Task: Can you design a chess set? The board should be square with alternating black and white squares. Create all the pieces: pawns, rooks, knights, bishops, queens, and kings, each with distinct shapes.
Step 3668:
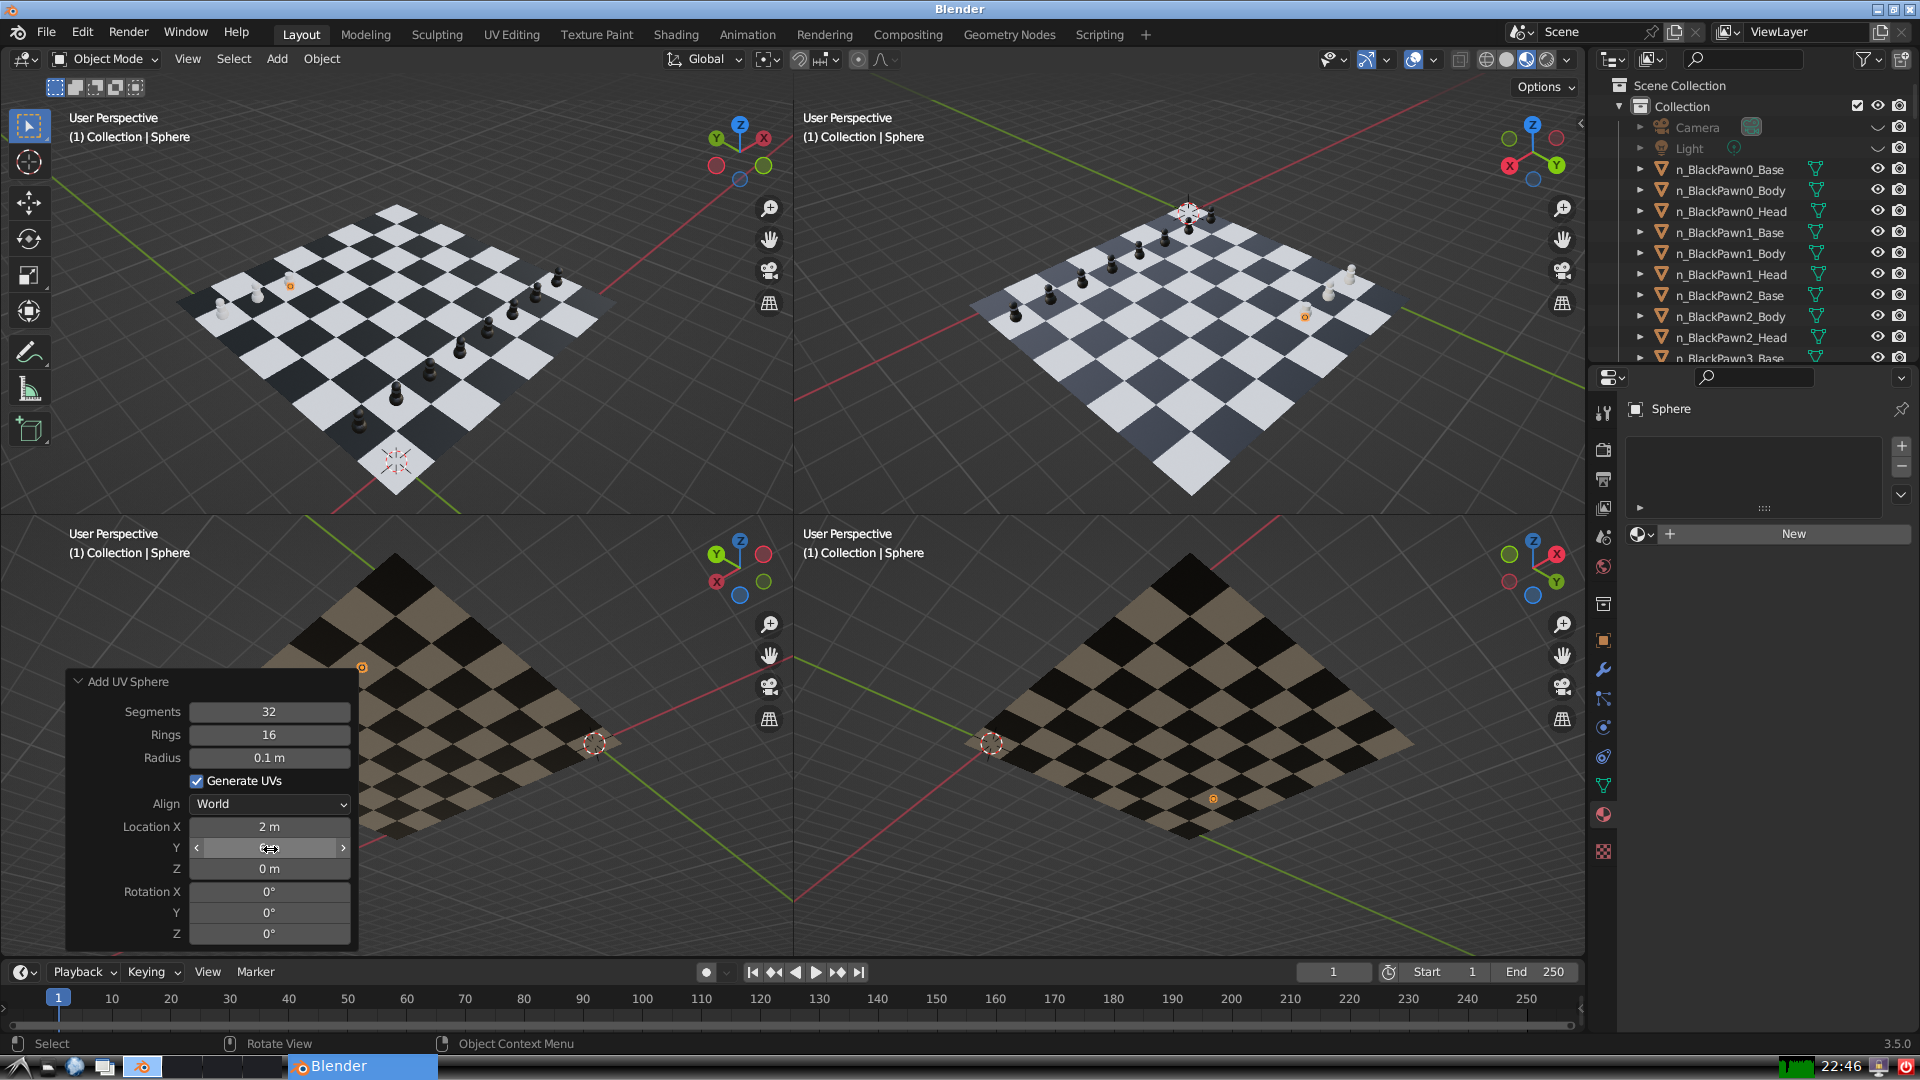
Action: {"mouse_move": [270, 867]}